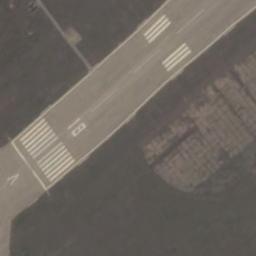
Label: runway